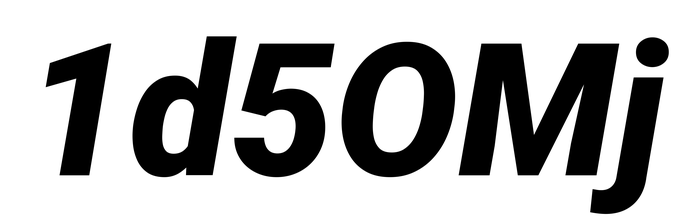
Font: Roboto-Italic_Black_Italic